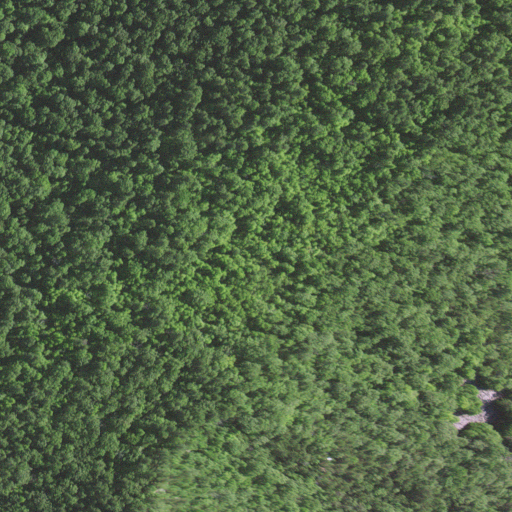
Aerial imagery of mountain in Virginia named First Mountain containing mixed forest, deciduous forest, and pasture